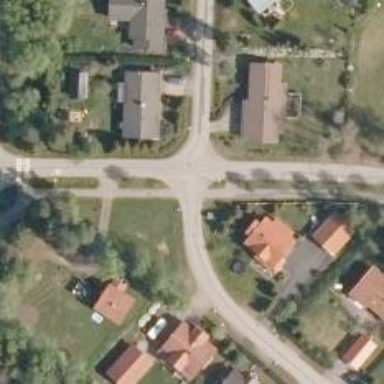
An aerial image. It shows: Asphalt cycleway.